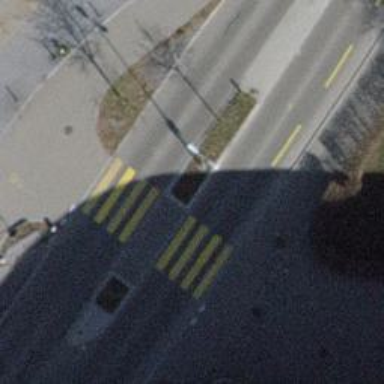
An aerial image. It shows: Uncontrolled zebra crossing with pedestrian island.